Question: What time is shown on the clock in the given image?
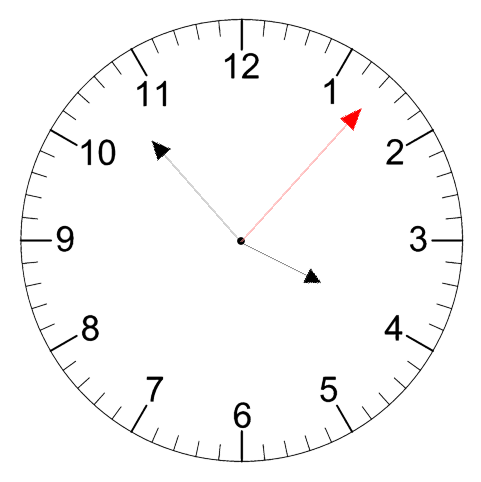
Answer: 03:53:07